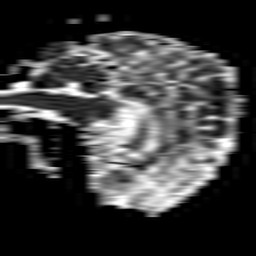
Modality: ADC
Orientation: sagittal
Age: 74
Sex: male
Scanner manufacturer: philips
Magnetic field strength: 1.5 T
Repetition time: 3.403 s
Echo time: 0.06922 s